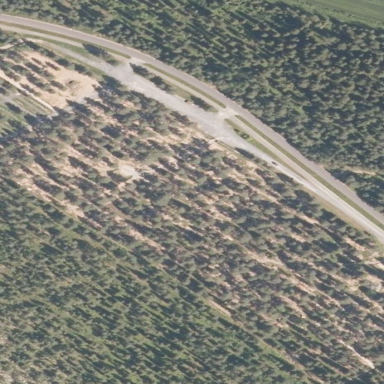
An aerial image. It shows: Cemetery.